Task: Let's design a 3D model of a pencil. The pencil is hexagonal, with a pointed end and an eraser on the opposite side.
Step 49:
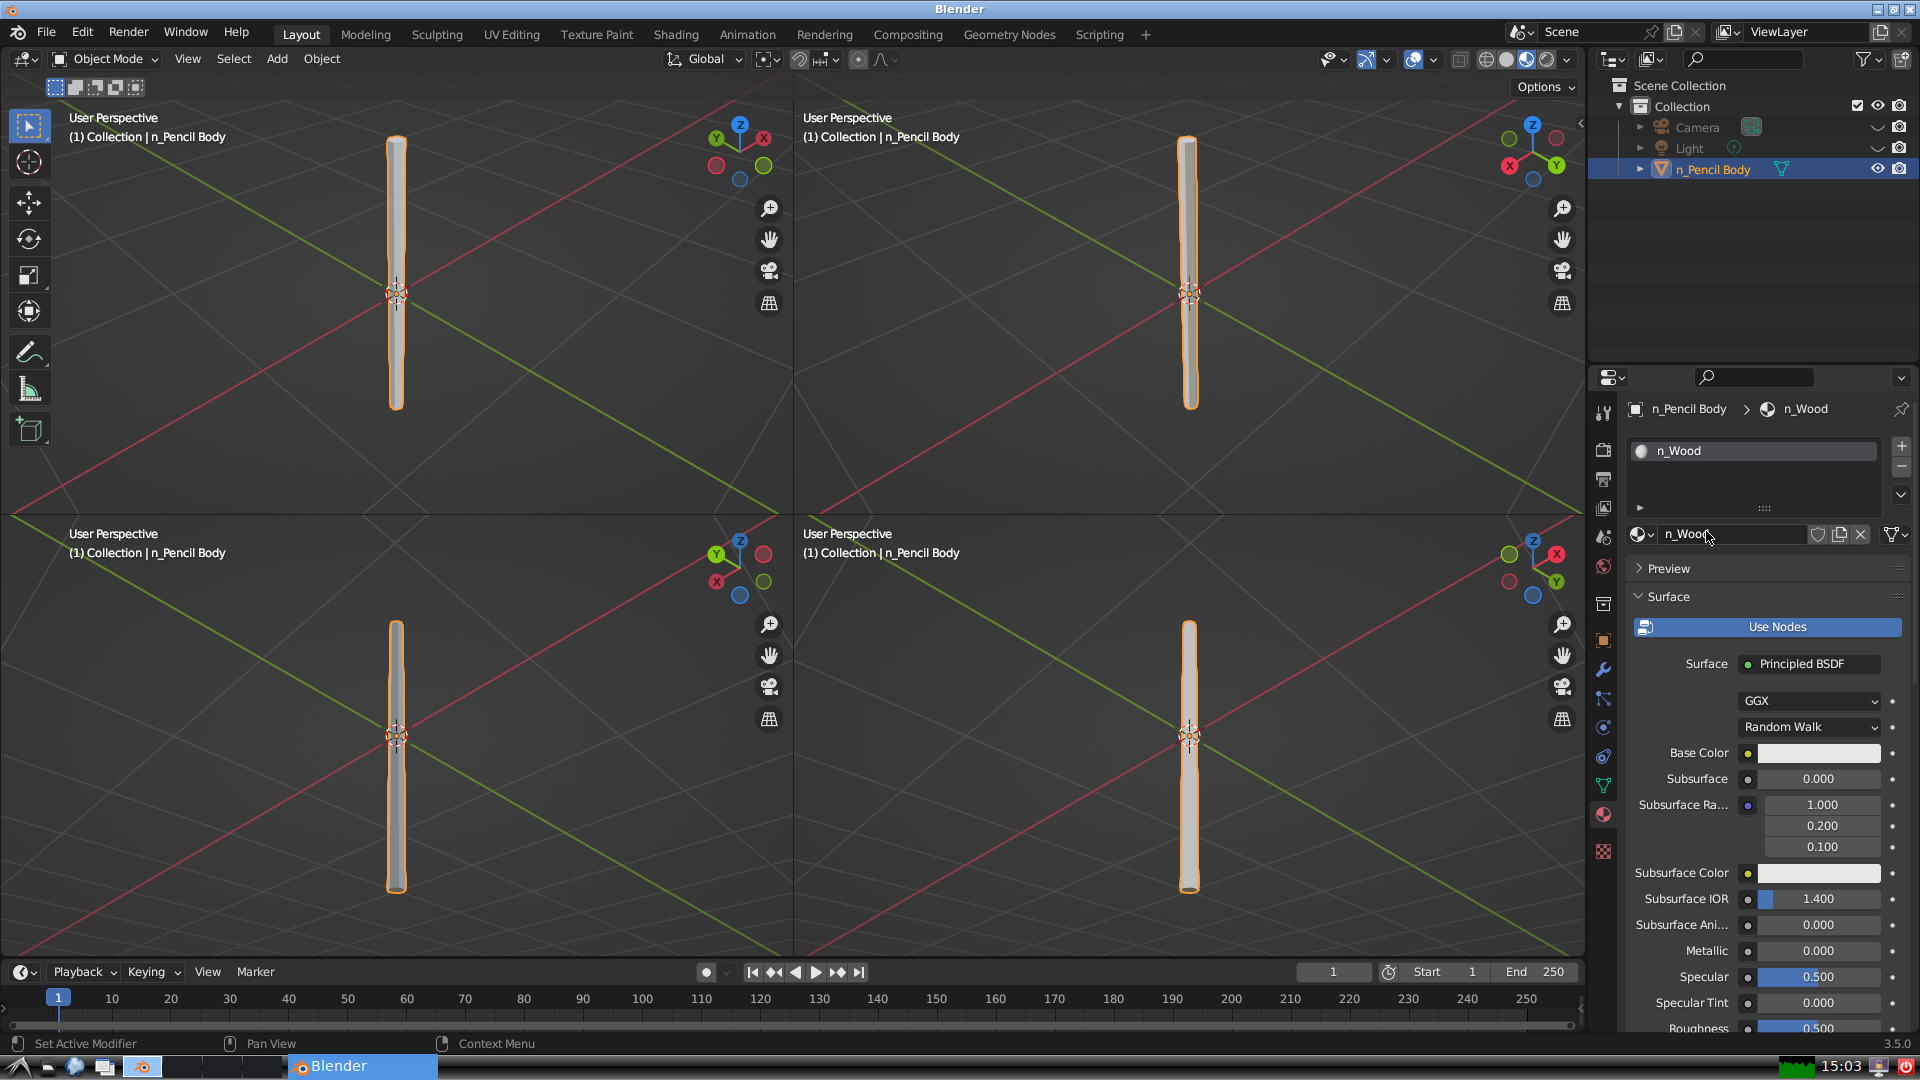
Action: {"mouse_move": [1816, 750]}